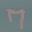
Label: 7